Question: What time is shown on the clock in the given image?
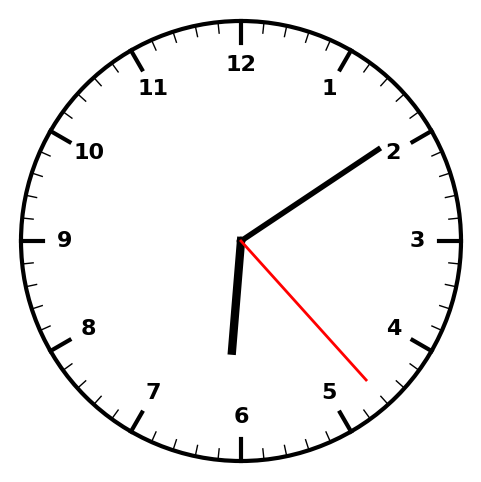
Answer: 06:09:23